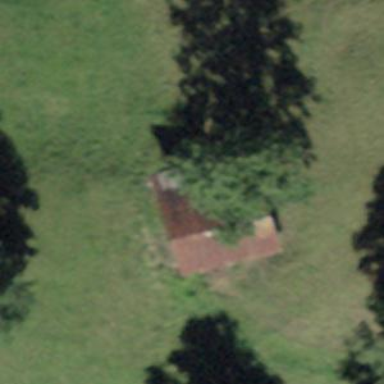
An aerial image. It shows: Barn.